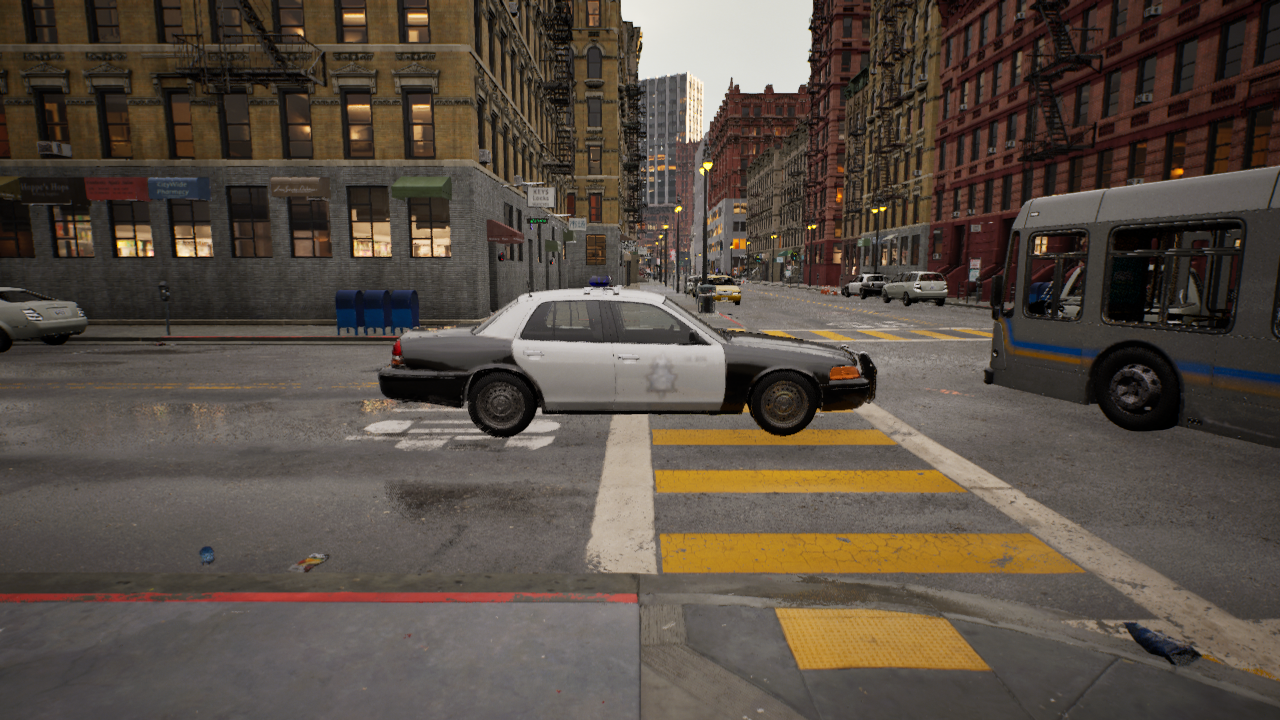
Venue: residential
Lighting: golden hour
Vehicle rig: sedan